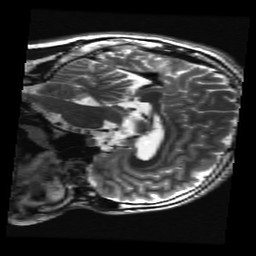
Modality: T2w
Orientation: sagittal
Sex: male
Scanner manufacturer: ge
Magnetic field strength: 3 T
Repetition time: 5 s
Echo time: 0.101 s